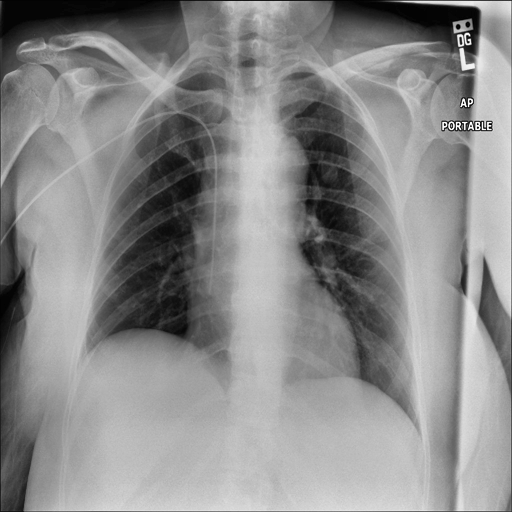
Finding: NORMAL